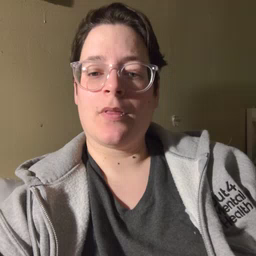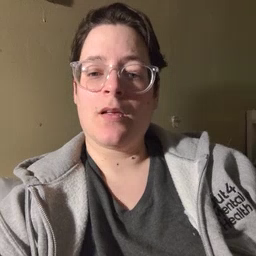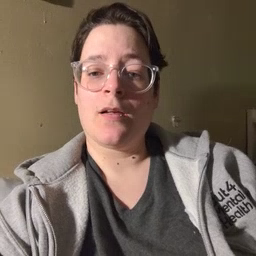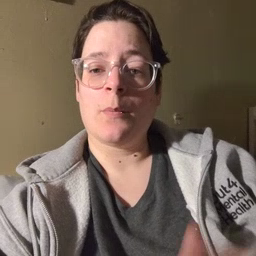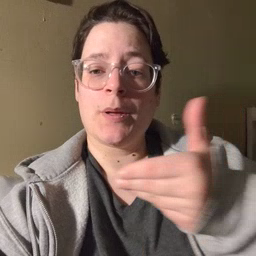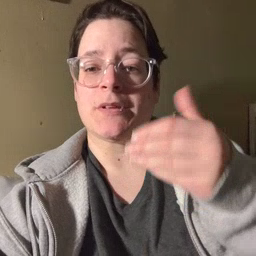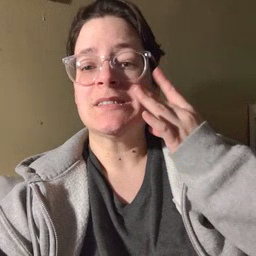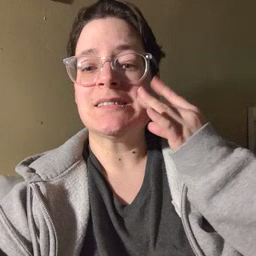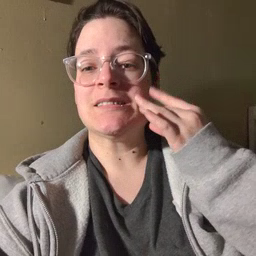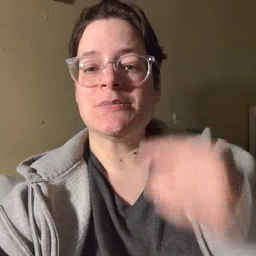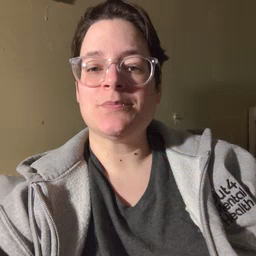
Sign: kitty